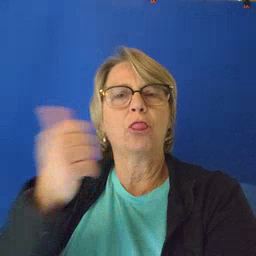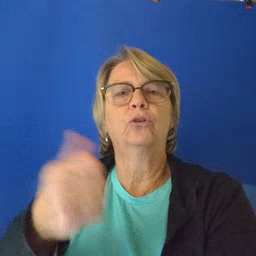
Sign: another